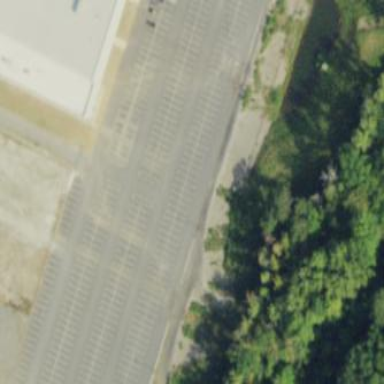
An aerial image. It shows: Parking area.